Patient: sex M, age 64
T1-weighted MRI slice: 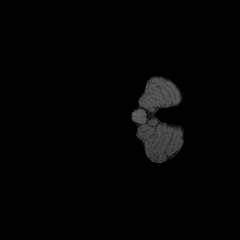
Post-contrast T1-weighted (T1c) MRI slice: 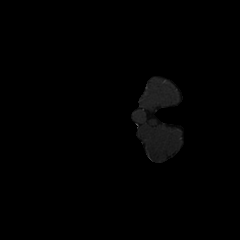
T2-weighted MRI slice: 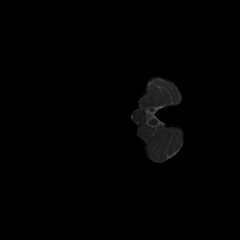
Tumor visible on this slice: no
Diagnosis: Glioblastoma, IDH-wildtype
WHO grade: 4